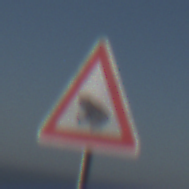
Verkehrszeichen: AmphibienwanderungRechts
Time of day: MorningAfternoon
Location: Outdoor (Urban)
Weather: Clear
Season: NotSpecified
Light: Natural